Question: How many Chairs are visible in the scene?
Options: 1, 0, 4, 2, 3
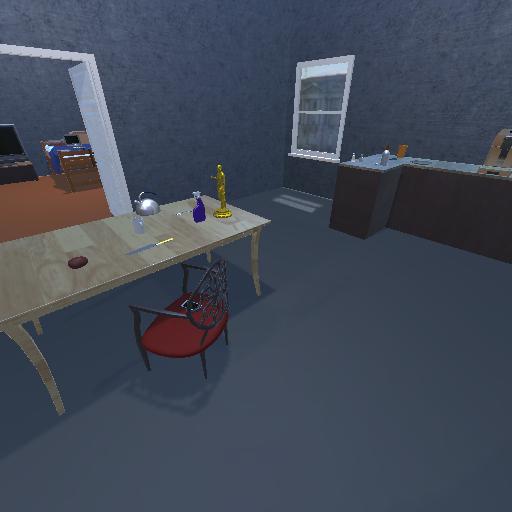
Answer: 1